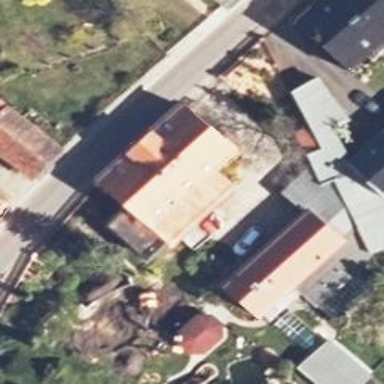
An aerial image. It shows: Detached building with gabled roof.